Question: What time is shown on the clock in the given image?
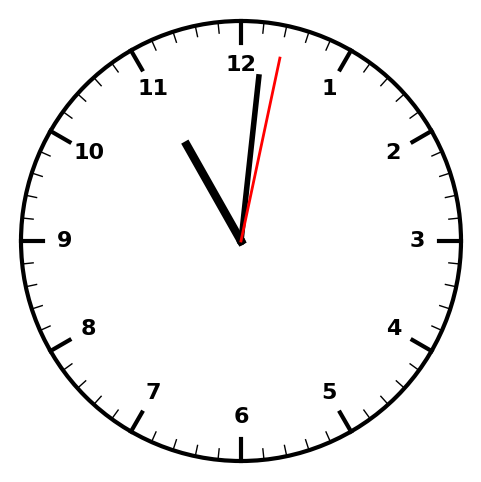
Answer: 11:01:02